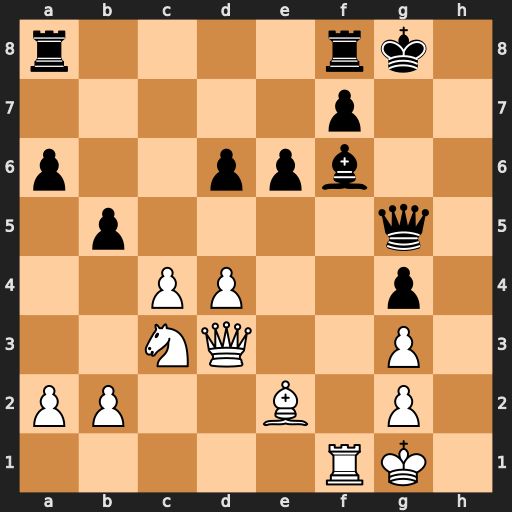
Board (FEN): r4rk1/5p2/p2ppb2/1p4q1/2PP2p1/2NQ2P1/PP2B1P1/5RK1
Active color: w
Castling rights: -
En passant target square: -
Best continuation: Ne4 bxc4 Qc3 Bxd4+ Qxd4